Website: apple
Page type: address-validator
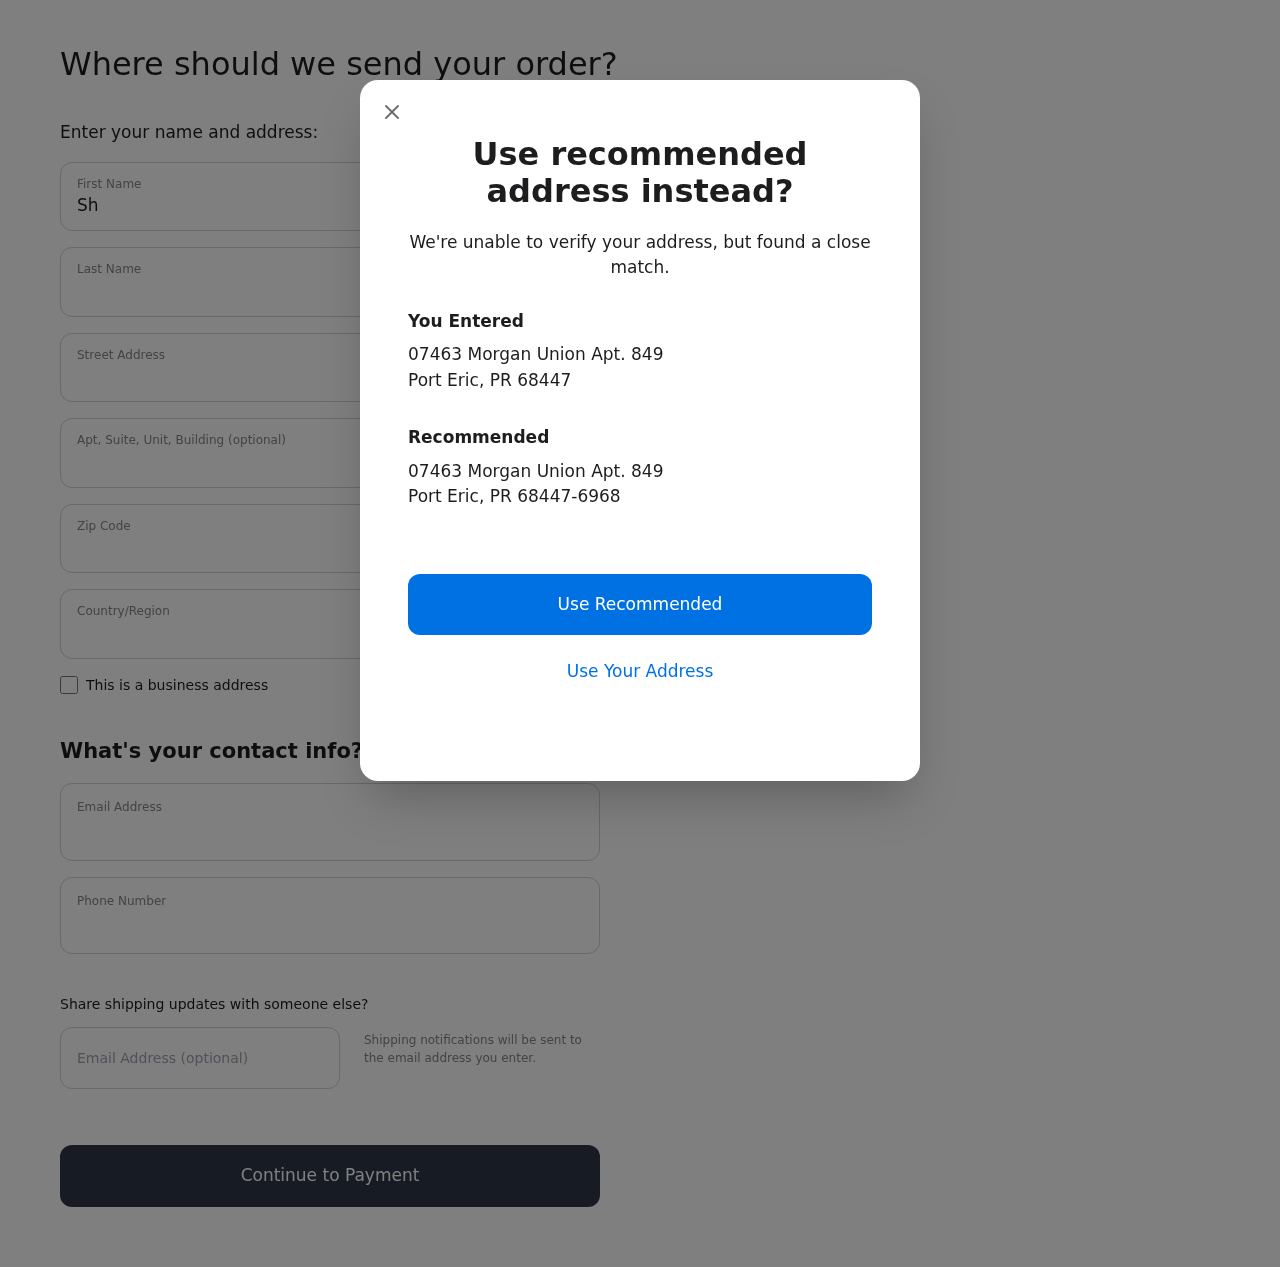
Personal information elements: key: PII_CITY
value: Port Eric
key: PII_COUNTRY
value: United States
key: PII_EMAIL
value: shanelivingston@hotmail.com
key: PII_FIRSTNAME
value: Shane
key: PII_GIFT_EMAIL
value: rmartin@yahoo.com
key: PII_LASTNAME
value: Livingston
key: PII_PHONE
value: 2758632762
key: PII_POSTCODE
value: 68447
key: PII_POSTCODE_FULL
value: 68447-6968
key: PII_STATE_ABBR
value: PR
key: PII_STREET
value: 07463 Morgan Union Apt. 849
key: PII_STREET2
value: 07463 Morgan Union Apt. 849
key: PII_STREET2
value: Suite 029
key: PII_CITY2
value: Port Eric
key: PII_STATE_ABBR2
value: PR